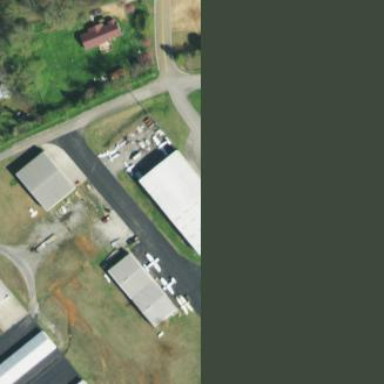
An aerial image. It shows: Hangar located at airport.